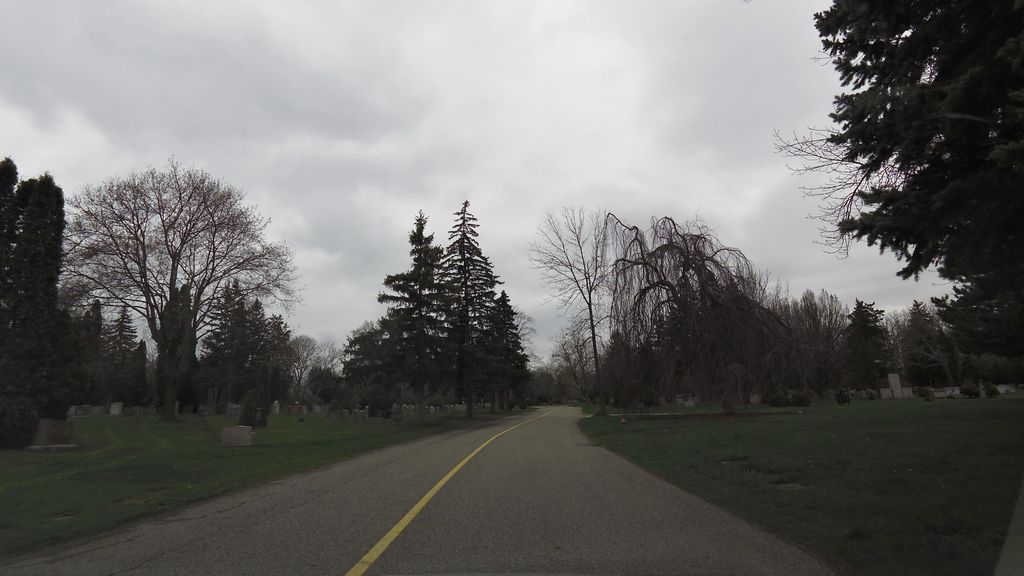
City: toronto